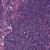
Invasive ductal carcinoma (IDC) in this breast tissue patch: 0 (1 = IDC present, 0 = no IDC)